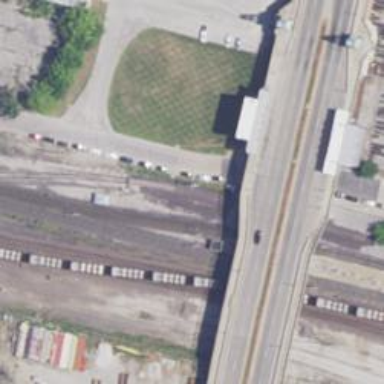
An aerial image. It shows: Railway crossing.